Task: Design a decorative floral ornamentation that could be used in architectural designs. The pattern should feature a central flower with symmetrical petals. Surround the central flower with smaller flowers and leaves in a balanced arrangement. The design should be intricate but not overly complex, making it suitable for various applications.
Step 1296:
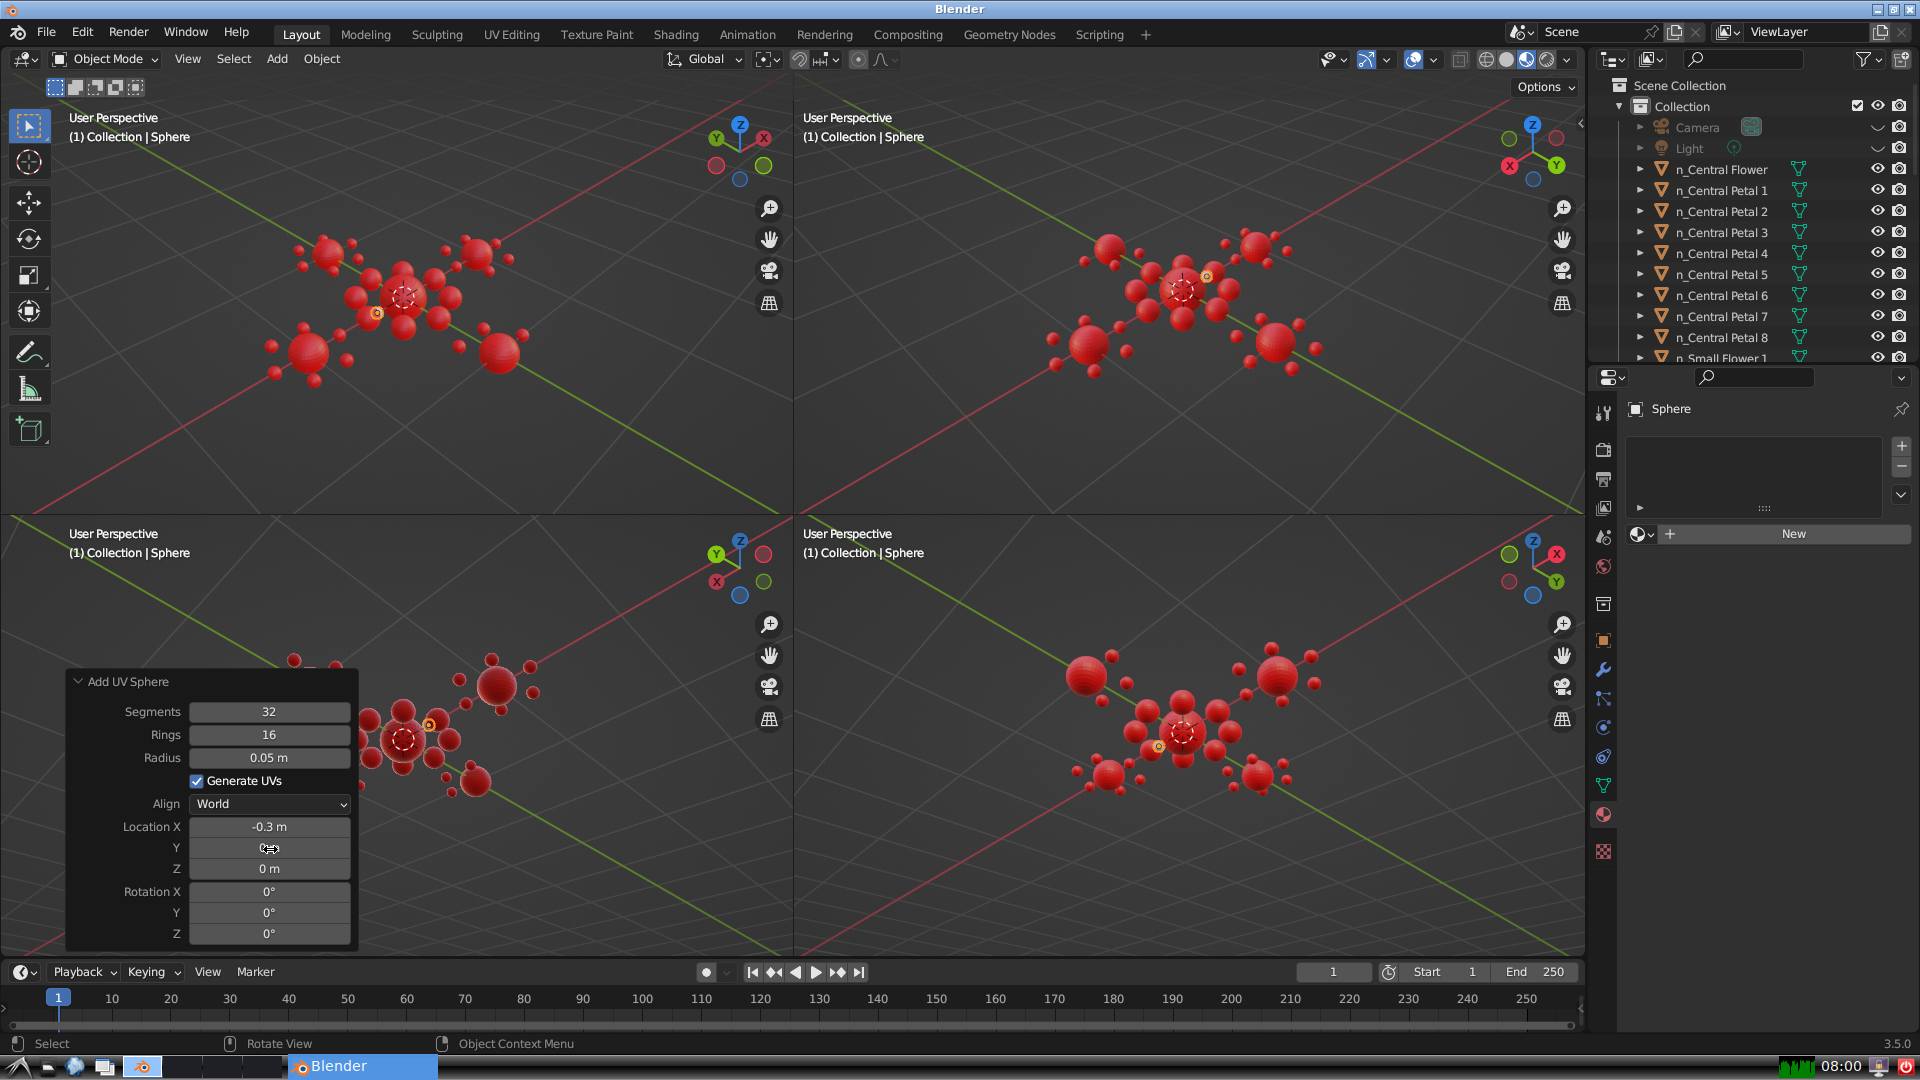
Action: click: no